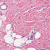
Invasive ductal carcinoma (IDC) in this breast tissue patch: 0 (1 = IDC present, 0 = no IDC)